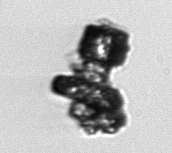
Label: Delphineis